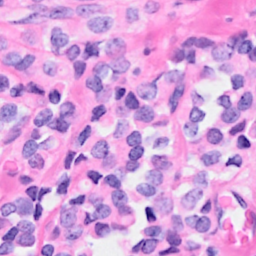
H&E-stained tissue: Breast